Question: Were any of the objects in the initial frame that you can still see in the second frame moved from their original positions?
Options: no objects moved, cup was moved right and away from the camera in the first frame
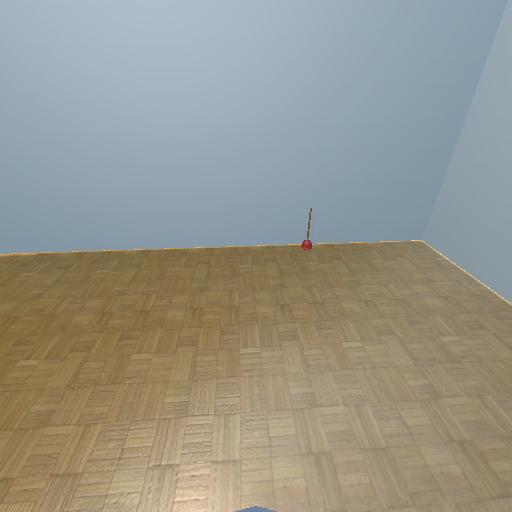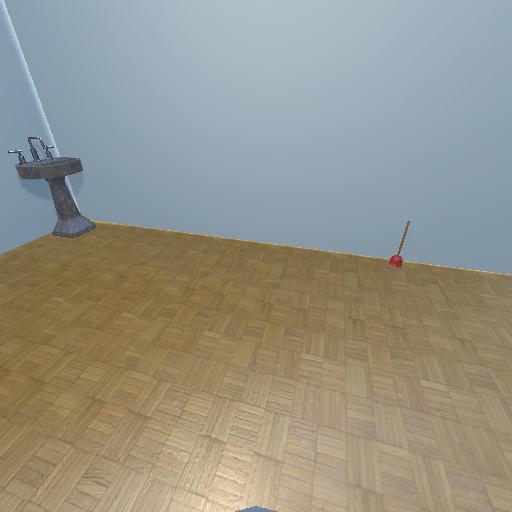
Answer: no objects moved